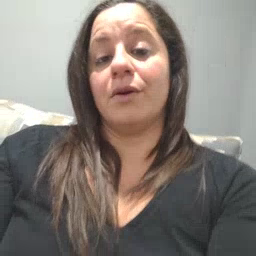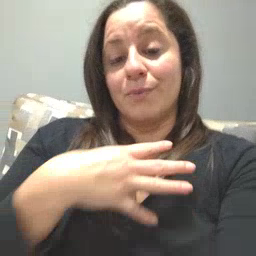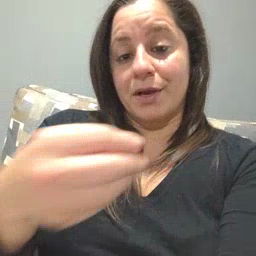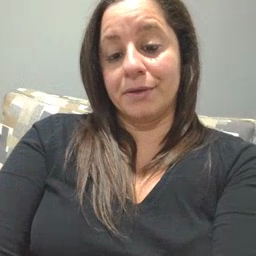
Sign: white